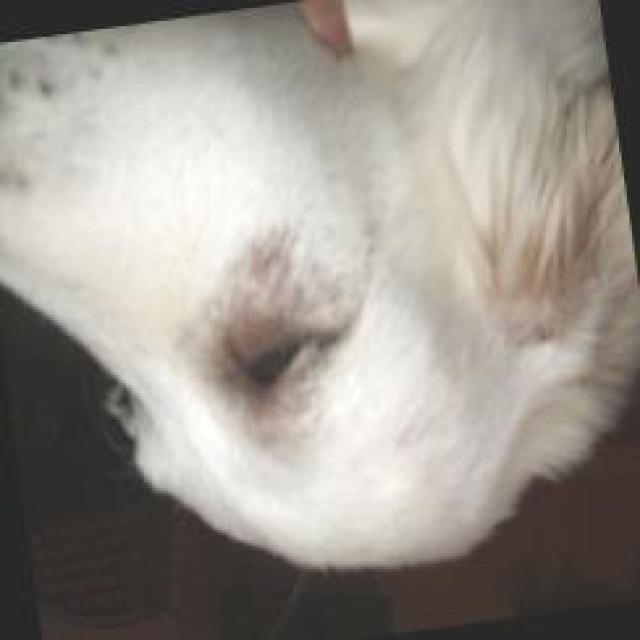
Canine hypersensitivity reaction — allergic skin response with urticaria, erythema, pruritus, and angioedema. May be food, environmental, or flea allergy related.